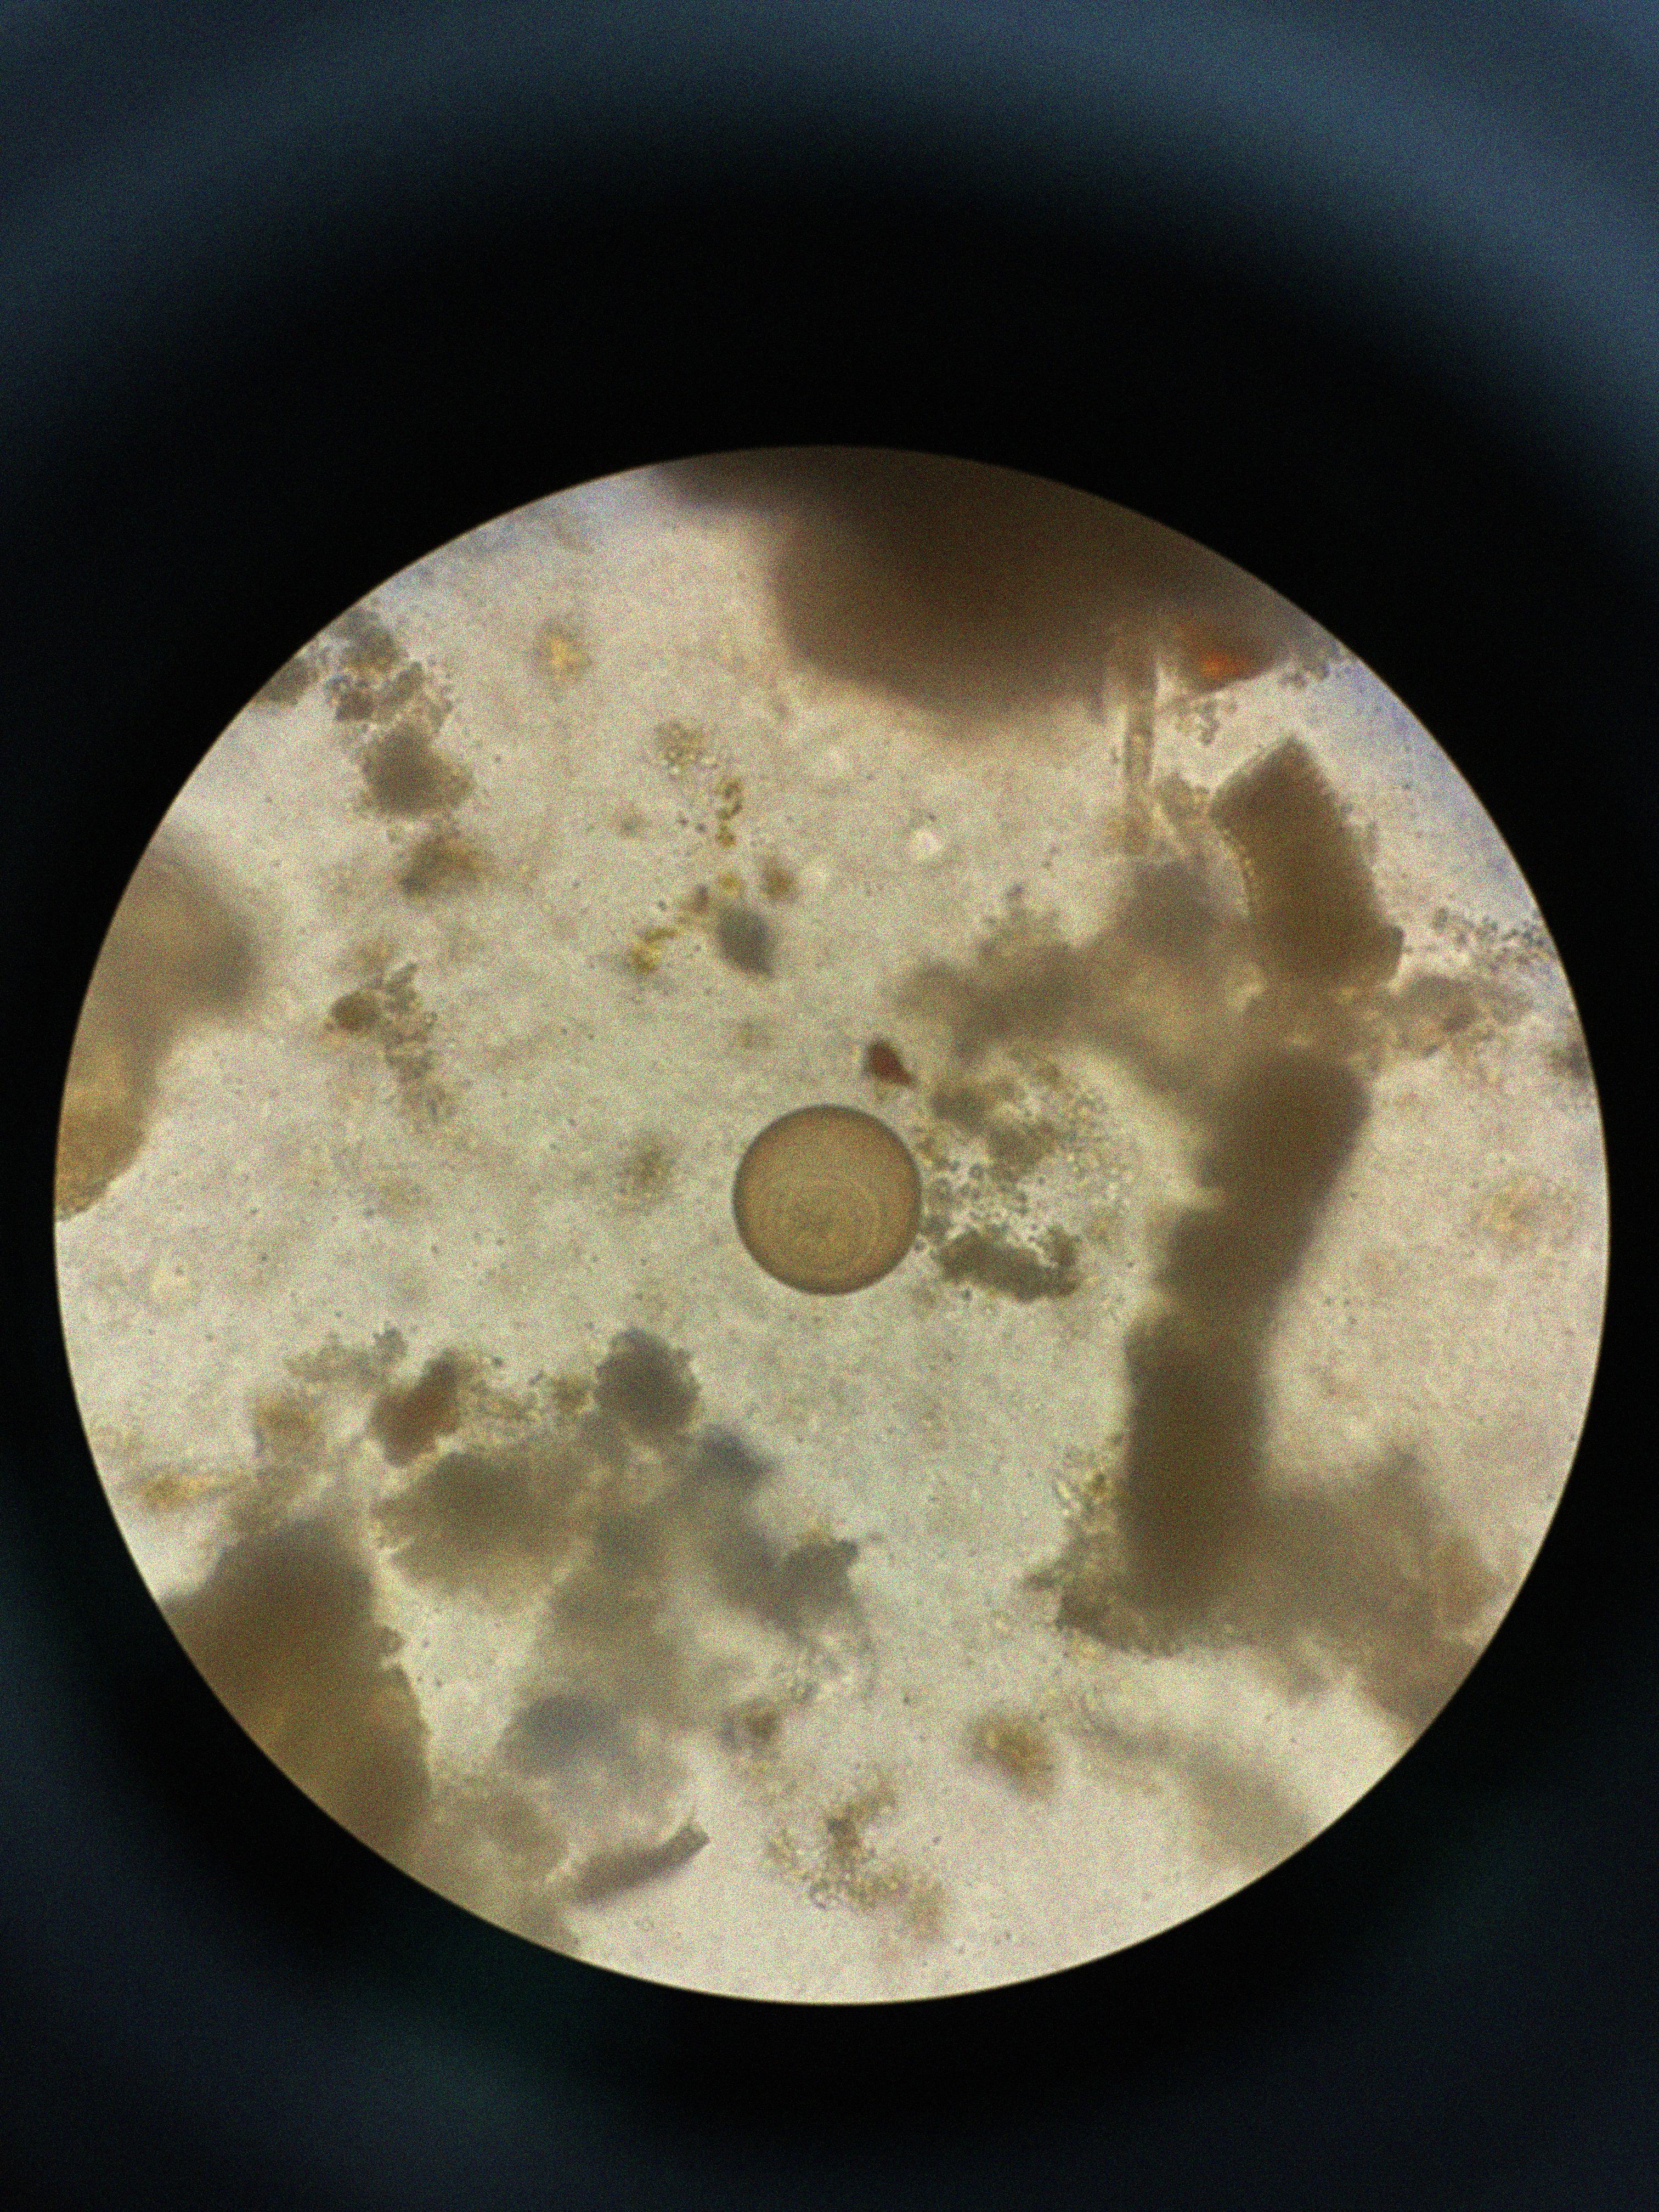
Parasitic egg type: Hymenolepis diminuta